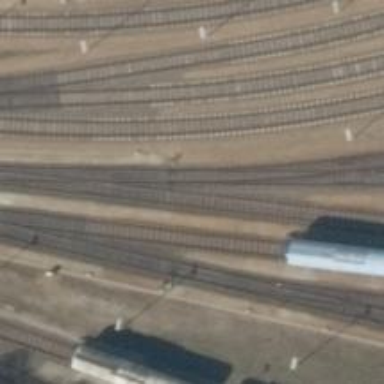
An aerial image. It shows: Railway switch.